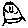
Label: smiley face